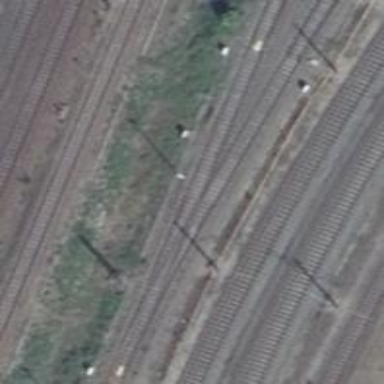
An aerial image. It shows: Rail yard with electrified contact lines for railway operations.